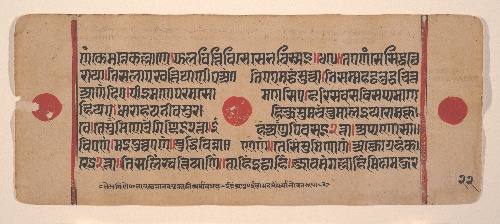
Date: 15th century
Object type: Folio
Classification: Paintings
Medium: Ink, opaque watercolor, and gold on paper
Culture: India (Gujarat)
Dimensions: 4 3/8 x 10 5/8 in. (11.1 x 27 cm)
Department: Asian Art
Credit line: Rogers Fund, 1955
Accession year: 1955
Repository: Metropolitan Museum of Art, New York, NY